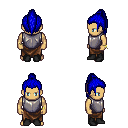
a pixel art fantasy rpg character, male body template, human, tanned skin, steel chest armor, robe skirt, blue long topknot hairstyle, bracelets, black shoes, four views (front, back, left, right), 2x2 character sprite sheet, small pixel art, hard edges, no anti-aliasing